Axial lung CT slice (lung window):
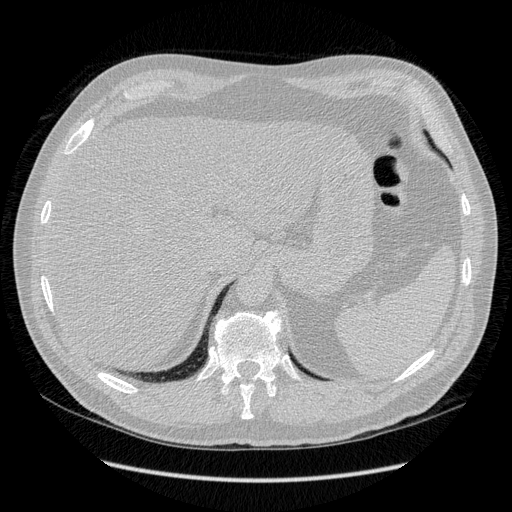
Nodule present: no